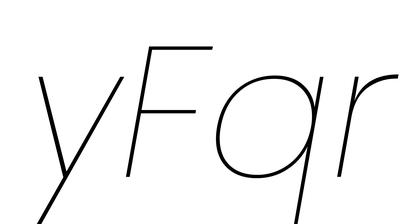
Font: Poppins-ThinItalic